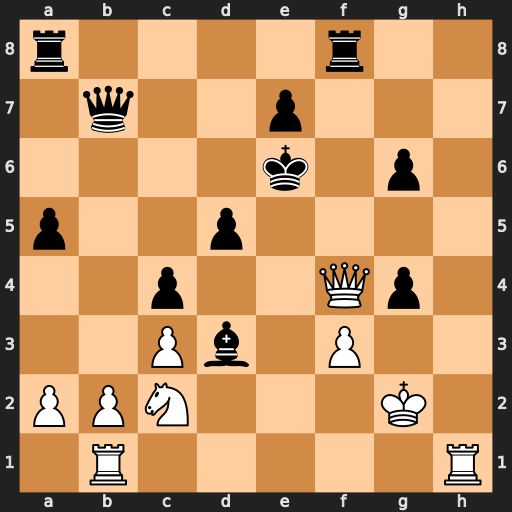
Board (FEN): r4r2/1q2p3/4k1p1/p2p4/2p2Qp1/2Pb1P2/PPN3K1/1R5R
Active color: w
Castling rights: -
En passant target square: -
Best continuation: Rbe1+ Be4 Qxg4+